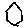
Label: hexagon